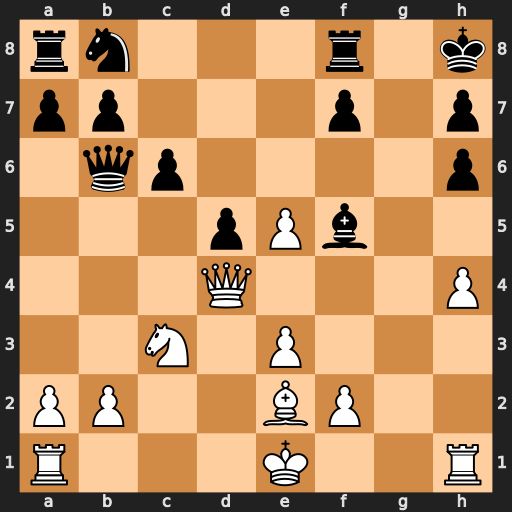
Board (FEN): rn3r1k/pp3p1p/1qp4p/3pPb2/3Q3P/2N1P3/PP2BP2/R3K2R
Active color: w
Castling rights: KQ
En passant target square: -
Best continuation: Qf4 Qxb2 Qxf5 Qxc3+ Kf1